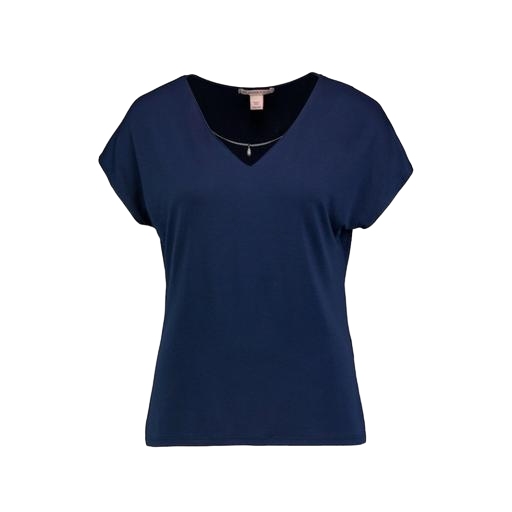
blue v-neck t-shirt only macy, blue t-shirt only macy, blue v-neck top only macy, white background